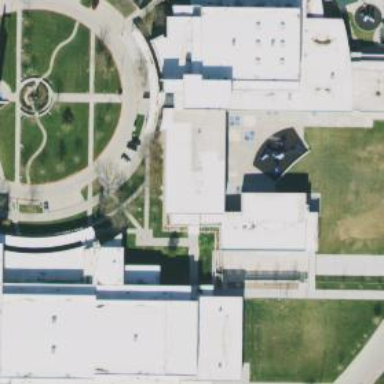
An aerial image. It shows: School building.